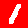
Digit: 1